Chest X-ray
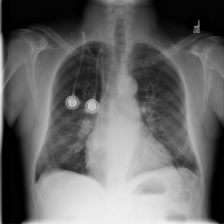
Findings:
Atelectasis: negative
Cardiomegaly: negative
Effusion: negative
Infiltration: positive
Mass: negative
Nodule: negative
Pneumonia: negative
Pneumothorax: negative
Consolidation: negative
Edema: negative
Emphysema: negative
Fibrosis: positive
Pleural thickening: negative
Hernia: negative